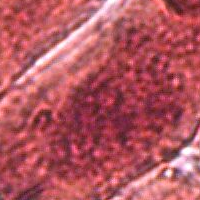
Label: prophase